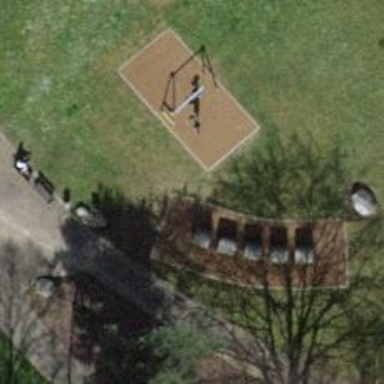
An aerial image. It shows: Playground area for leisure activities on the land.